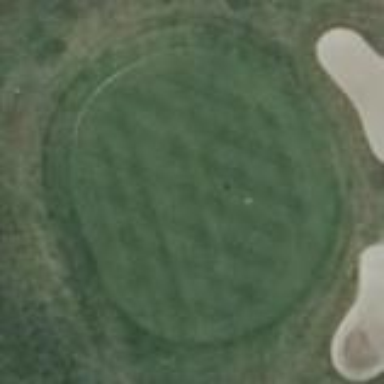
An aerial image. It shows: Golf green.